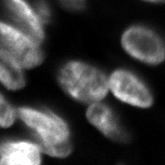
Tissue sample: ovarian
Magnification: 5.0x
Cell type: T cells
Senescence state: senescent